Field crop: maize
Growth stage: 2
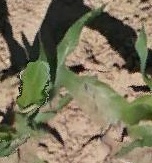
Species: maize